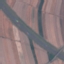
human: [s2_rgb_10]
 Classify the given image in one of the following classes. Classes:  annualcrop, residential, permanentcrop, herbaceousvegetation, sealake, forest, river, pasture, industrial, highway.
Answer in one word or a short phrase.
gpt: Highway